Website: slack
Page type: payment
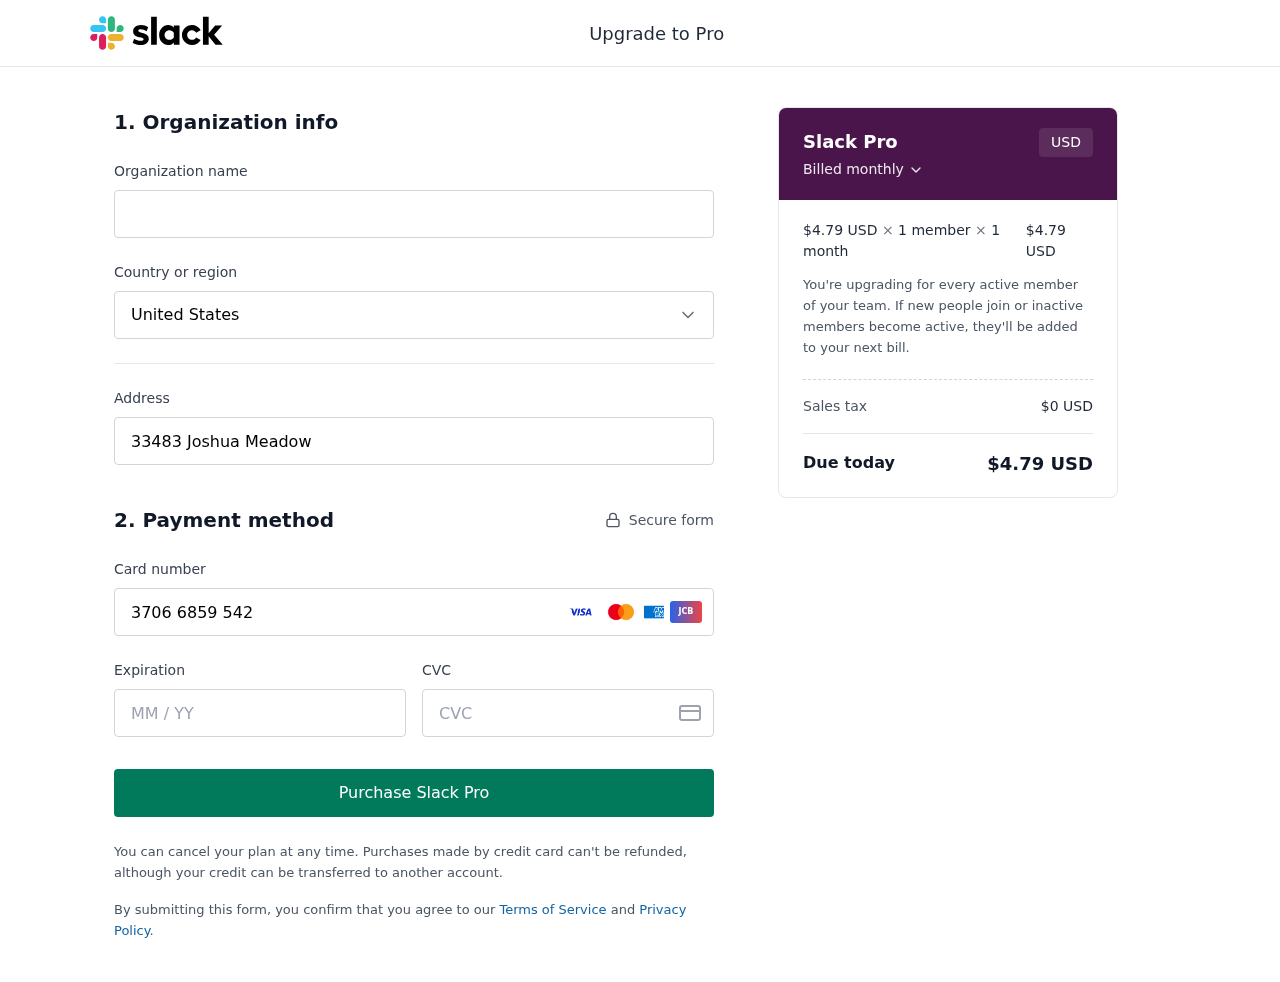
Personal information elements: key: PII_CARD_CVV
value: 6557
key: PII_CARD_EXPIRY
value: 12/27
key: PII_CARD_NUMBER
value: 3706 6859 5429 966
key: PII_COUNTRY
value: United States
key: PII_STREET
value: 33483 Joshua Meadow
Product elements: key: PRODUCT1_PRICE
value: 4.79
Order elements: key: ORDER_SUBTOTAL
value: $4.79 USD
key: ORDER_TAX
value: $0 USD
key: ORDER_TOTAL
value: $4.79 USD